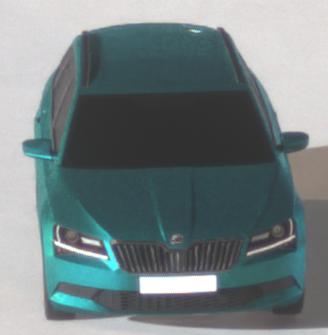
Make: Skoda
Model: Superb Combi 1.4 TSI
Detailed model: Superb (III) Combi
Model produced from: 2015/09
Model produced until: 2018/06
Doors: 5
Color: blue
Road condition: dry road
Daytime: night
Contrast: high contrast